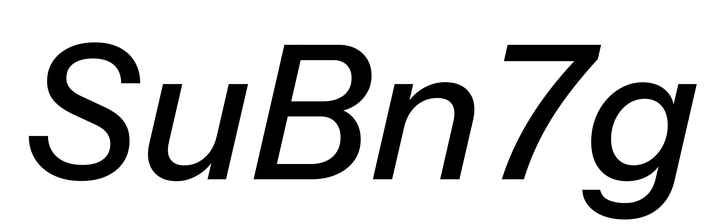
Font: InstrumentSans-Italic_Medium_Italic